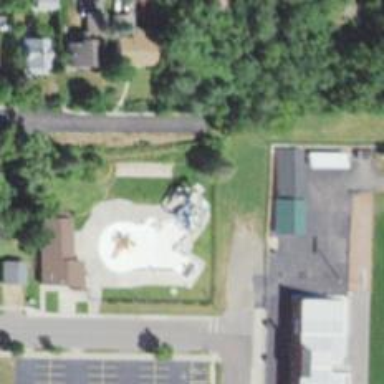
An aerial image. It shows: Water slide attraction.